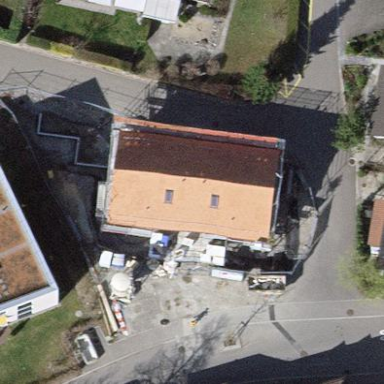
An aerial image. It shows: Gabled roof on building that houses apartments.